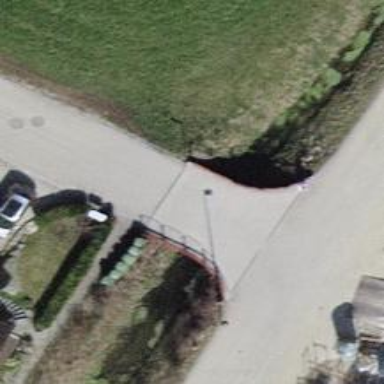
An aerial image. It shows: Residential road with asphalt surface passing over bridge. There are no sidewalks on the bridge.